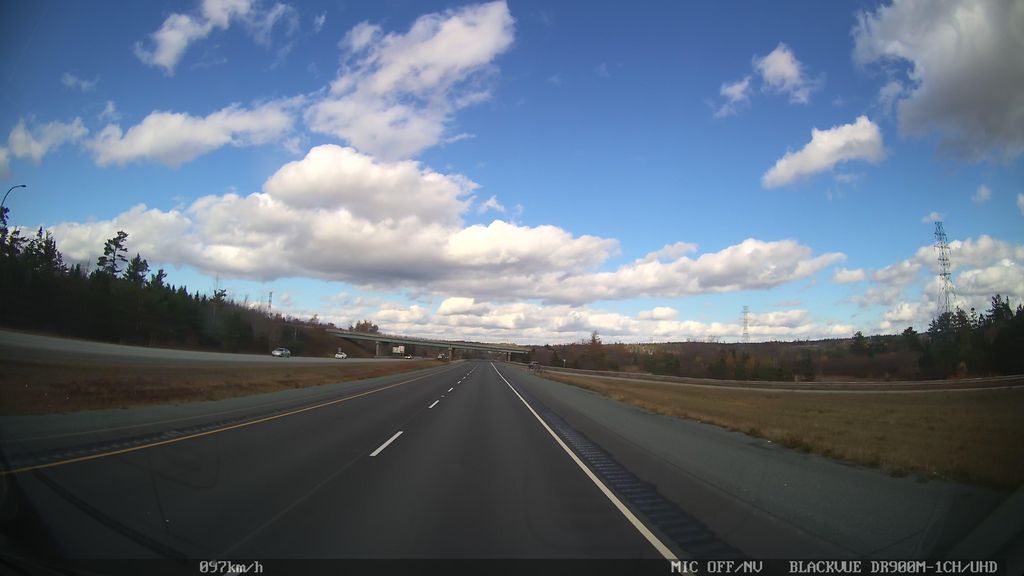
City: halifax